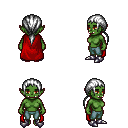
a pixel art fantasy rpg character, female body template, orc, green skin, red cape, teal pants, white ponytail hairstyle, metal boots, four views (front, back, left, right), 2x2 character sprite sheet, small pixel art, hard edges, no anti-aliasing